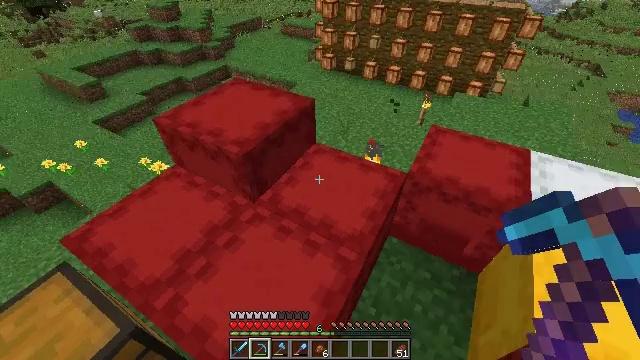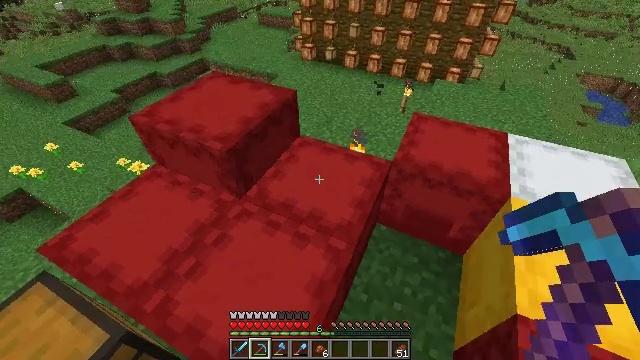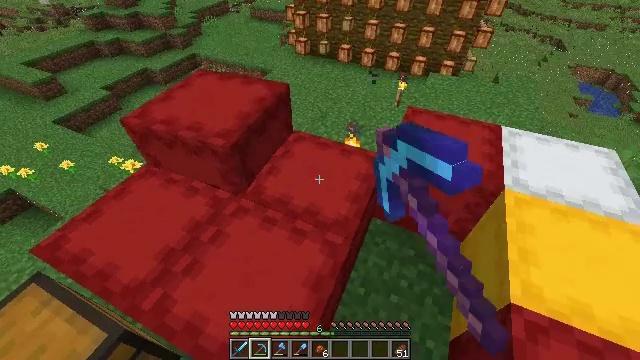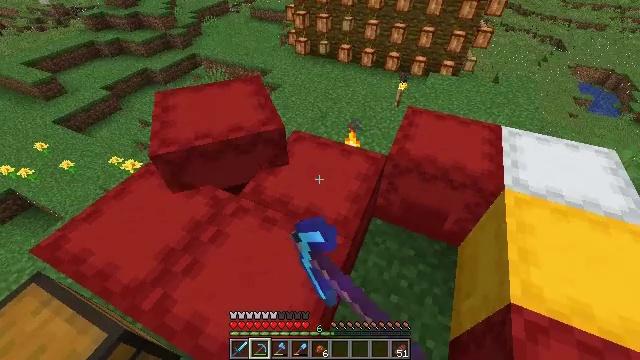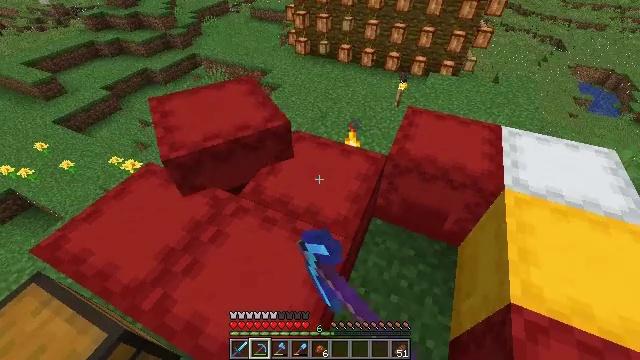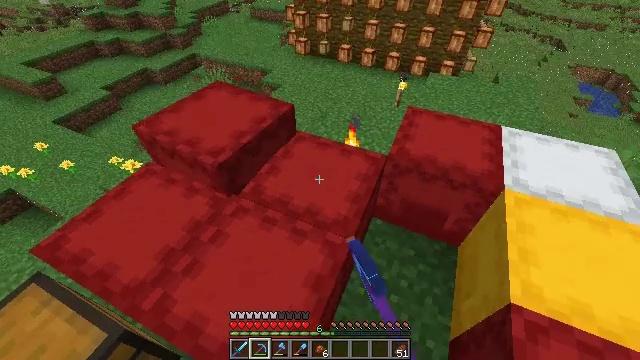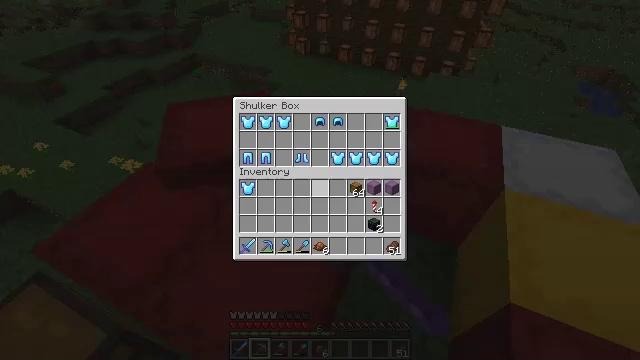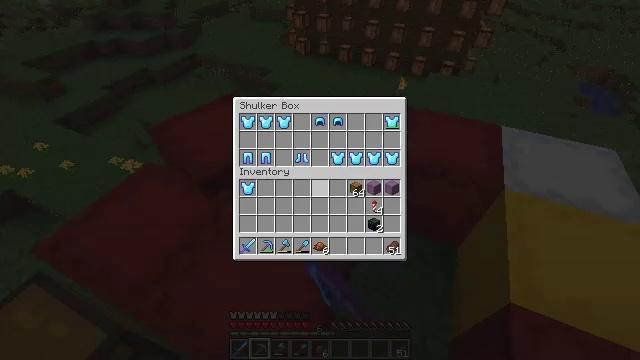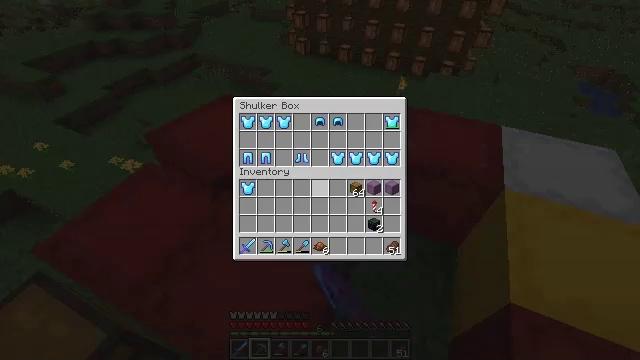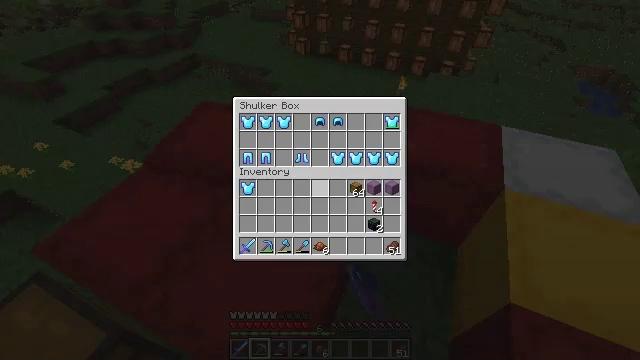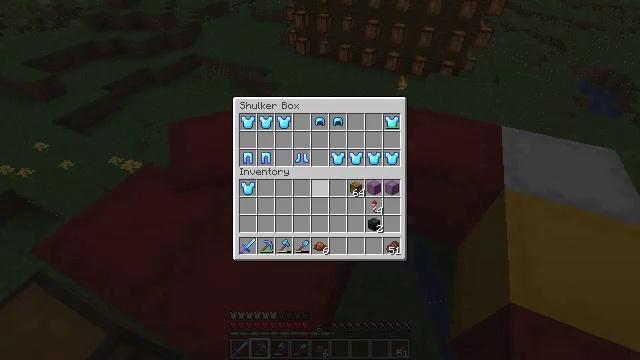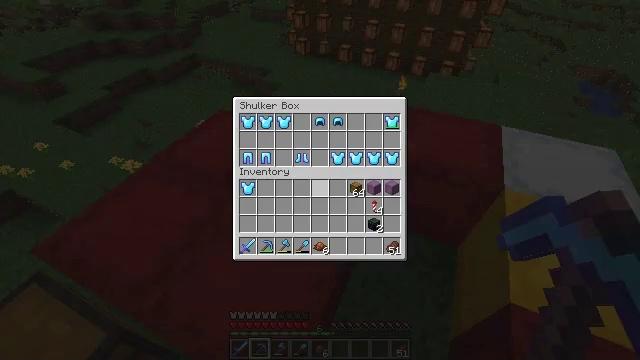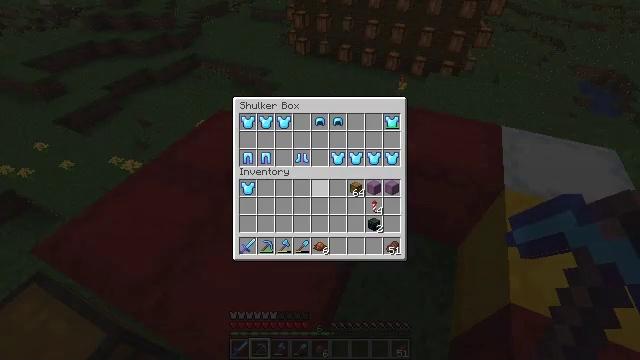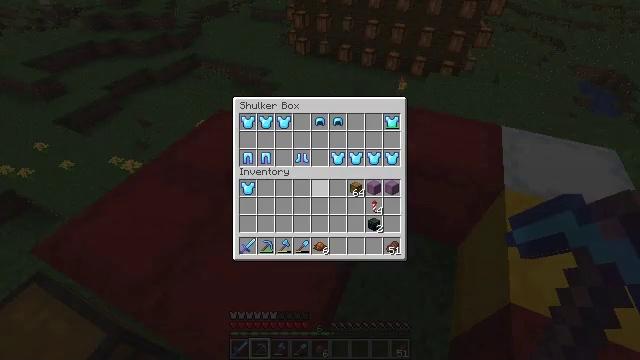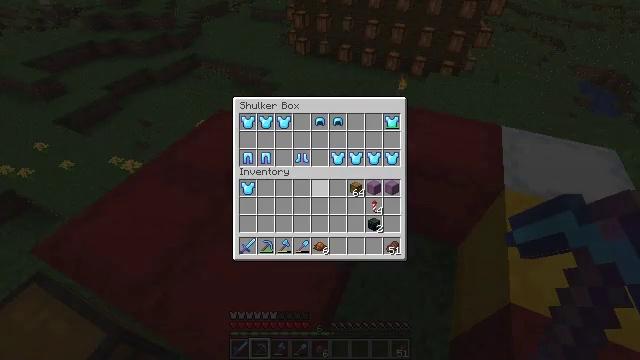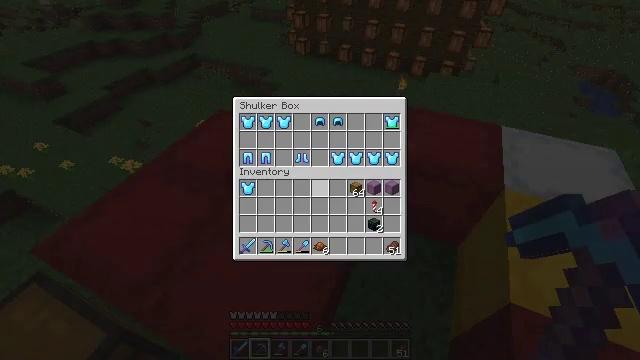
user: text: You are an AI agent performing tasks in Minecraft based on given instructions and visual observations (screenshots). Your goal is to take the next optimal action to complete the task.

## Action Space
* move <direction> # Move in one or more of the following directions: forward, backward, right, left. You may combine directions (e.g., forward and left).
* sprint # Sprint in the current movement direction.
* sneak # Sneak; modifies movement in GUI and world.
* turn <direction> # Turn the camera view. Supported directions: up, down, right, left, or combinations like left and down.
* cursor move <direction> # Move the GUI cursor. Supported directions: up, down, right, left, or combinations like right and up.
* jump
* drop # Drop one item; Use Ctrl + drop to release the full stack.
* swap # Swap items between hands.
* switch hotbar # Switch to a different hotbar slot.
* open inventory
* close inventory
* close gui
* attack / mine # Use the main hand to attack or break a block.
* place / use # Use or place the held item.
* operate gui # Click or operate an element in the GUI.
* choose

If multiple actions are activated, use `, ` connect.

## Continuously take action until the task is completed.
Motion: motion action
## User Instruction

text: Collect the red shulker box into your inventory.
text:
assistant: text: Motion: turn right and down, use / place
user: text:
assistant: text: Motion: turn right and down, use / place
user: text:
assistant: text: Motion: use / place
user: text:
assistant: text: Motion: use / place
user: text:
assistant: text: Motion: use / place
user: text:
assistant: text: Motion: open gui
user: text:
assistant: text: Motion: no_op
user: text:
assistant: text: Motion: no_op
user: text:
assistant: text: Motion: no_op
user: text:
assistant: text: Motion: no_op
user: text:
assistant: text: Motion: no_op
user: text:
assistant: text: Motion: no_op
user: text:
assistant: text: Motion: no_op
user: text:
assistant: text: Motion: no_op
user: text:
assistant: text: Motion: no_op
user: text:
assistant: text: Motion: no_op
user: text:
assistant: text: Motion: no_op
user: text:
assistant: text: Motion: close gui
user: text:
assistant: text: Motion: no_op
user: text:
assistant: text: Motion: turn left and down
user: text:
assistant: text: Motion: turn left
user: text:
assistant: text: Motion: move forward, turn left
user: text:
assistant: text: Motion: move forward
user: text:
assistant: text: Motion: move forward, turn left and down
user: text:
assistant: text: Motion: move forward, turn left and down
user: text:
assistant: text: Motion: move forward, turn down
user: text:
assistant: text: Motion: move forward, turn down
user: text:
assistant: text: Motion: move forward, turn down
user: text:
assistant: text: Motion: turn left and down
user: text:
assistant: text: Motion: turn left and down